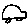
Label: car